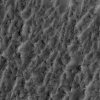
Atmospheric dust classification: not_dusty